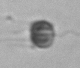
Label: Apedinella